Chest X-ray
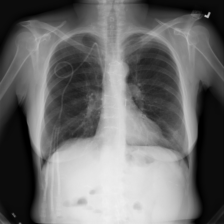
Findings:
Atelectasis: negative
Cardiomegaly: negative
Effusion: negative
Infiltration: negative
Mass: negative
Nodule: negative
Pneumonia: negative
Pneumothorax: negative
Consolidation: negative
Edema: negative
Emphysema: negative
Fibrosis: negative
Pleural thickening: negative
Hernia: negative